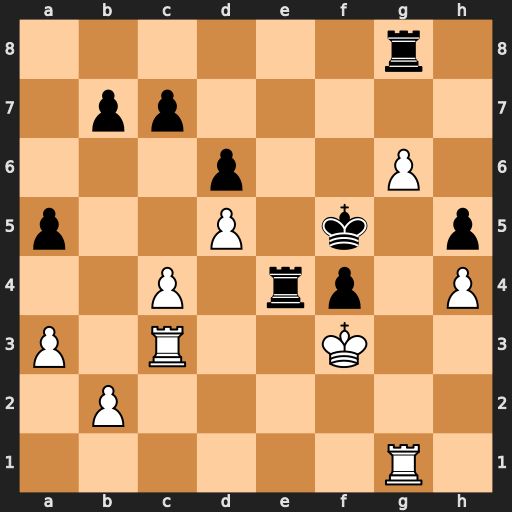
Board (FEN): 6r1/1pp5/3p2P1/p2P1k1p/2P1rp1P/P1R2K2/1P6/6R1
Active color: w
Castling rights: -
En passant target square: -
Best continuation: Rg5+ Kf6 Kxe4